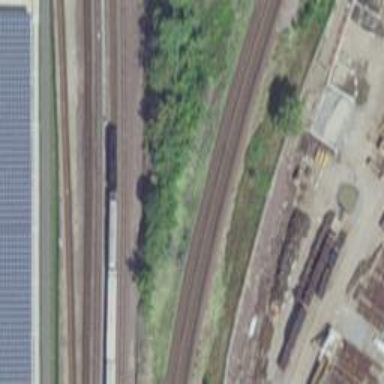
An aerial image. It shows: Railway line on embankment.